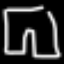
Label: pants